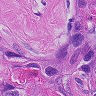
Metastatic tissue present: yes